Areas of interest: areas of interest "Hotel"
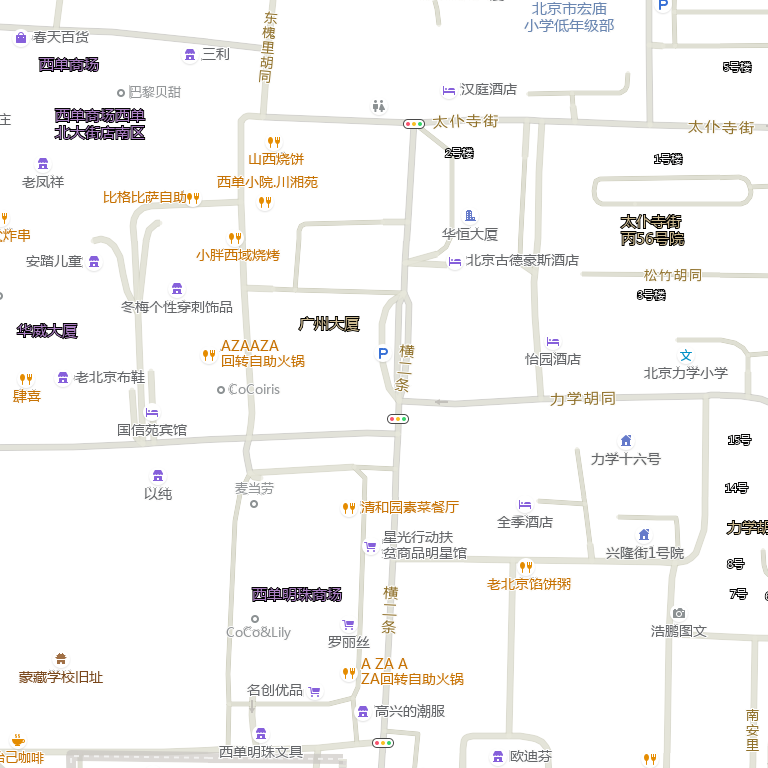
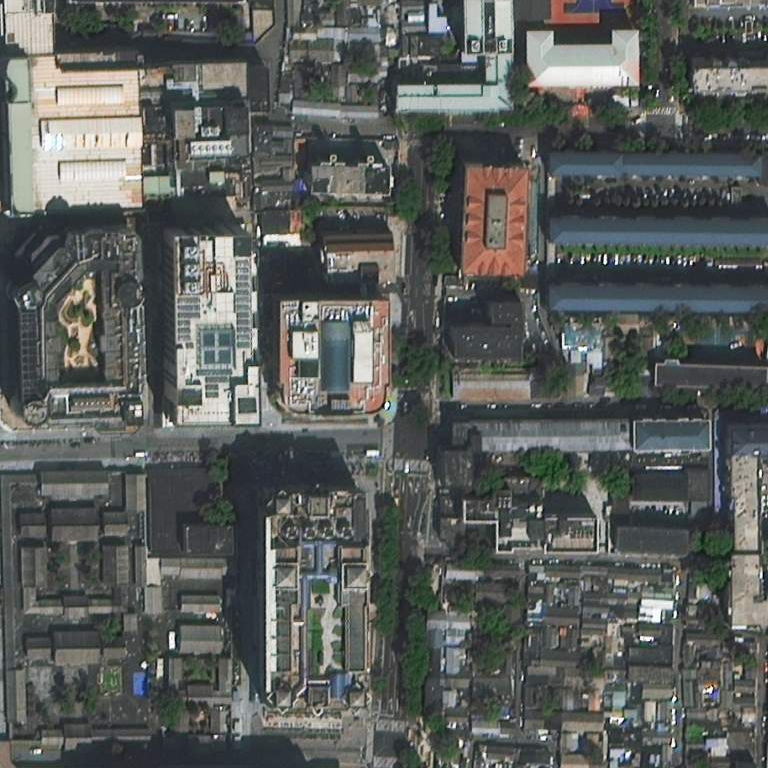